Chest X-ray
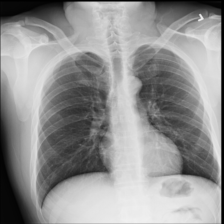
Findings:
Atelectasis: negative
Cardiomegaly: negative
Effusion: negative
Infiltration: negative
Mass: negative
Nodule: negative
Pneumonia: negative
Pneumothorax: negative
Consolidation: negative
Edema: negative
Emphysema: negative
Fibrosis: negative
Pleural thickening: negative
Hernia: negative